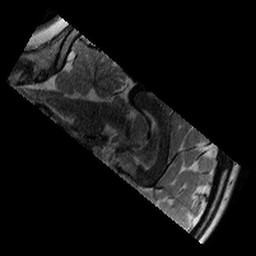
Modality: T2w
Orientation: sagittal
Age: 11
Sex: female
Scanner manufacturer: siemens
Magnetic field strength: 3 T
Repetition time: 9.23 s
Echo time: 0.067 s